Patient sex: M
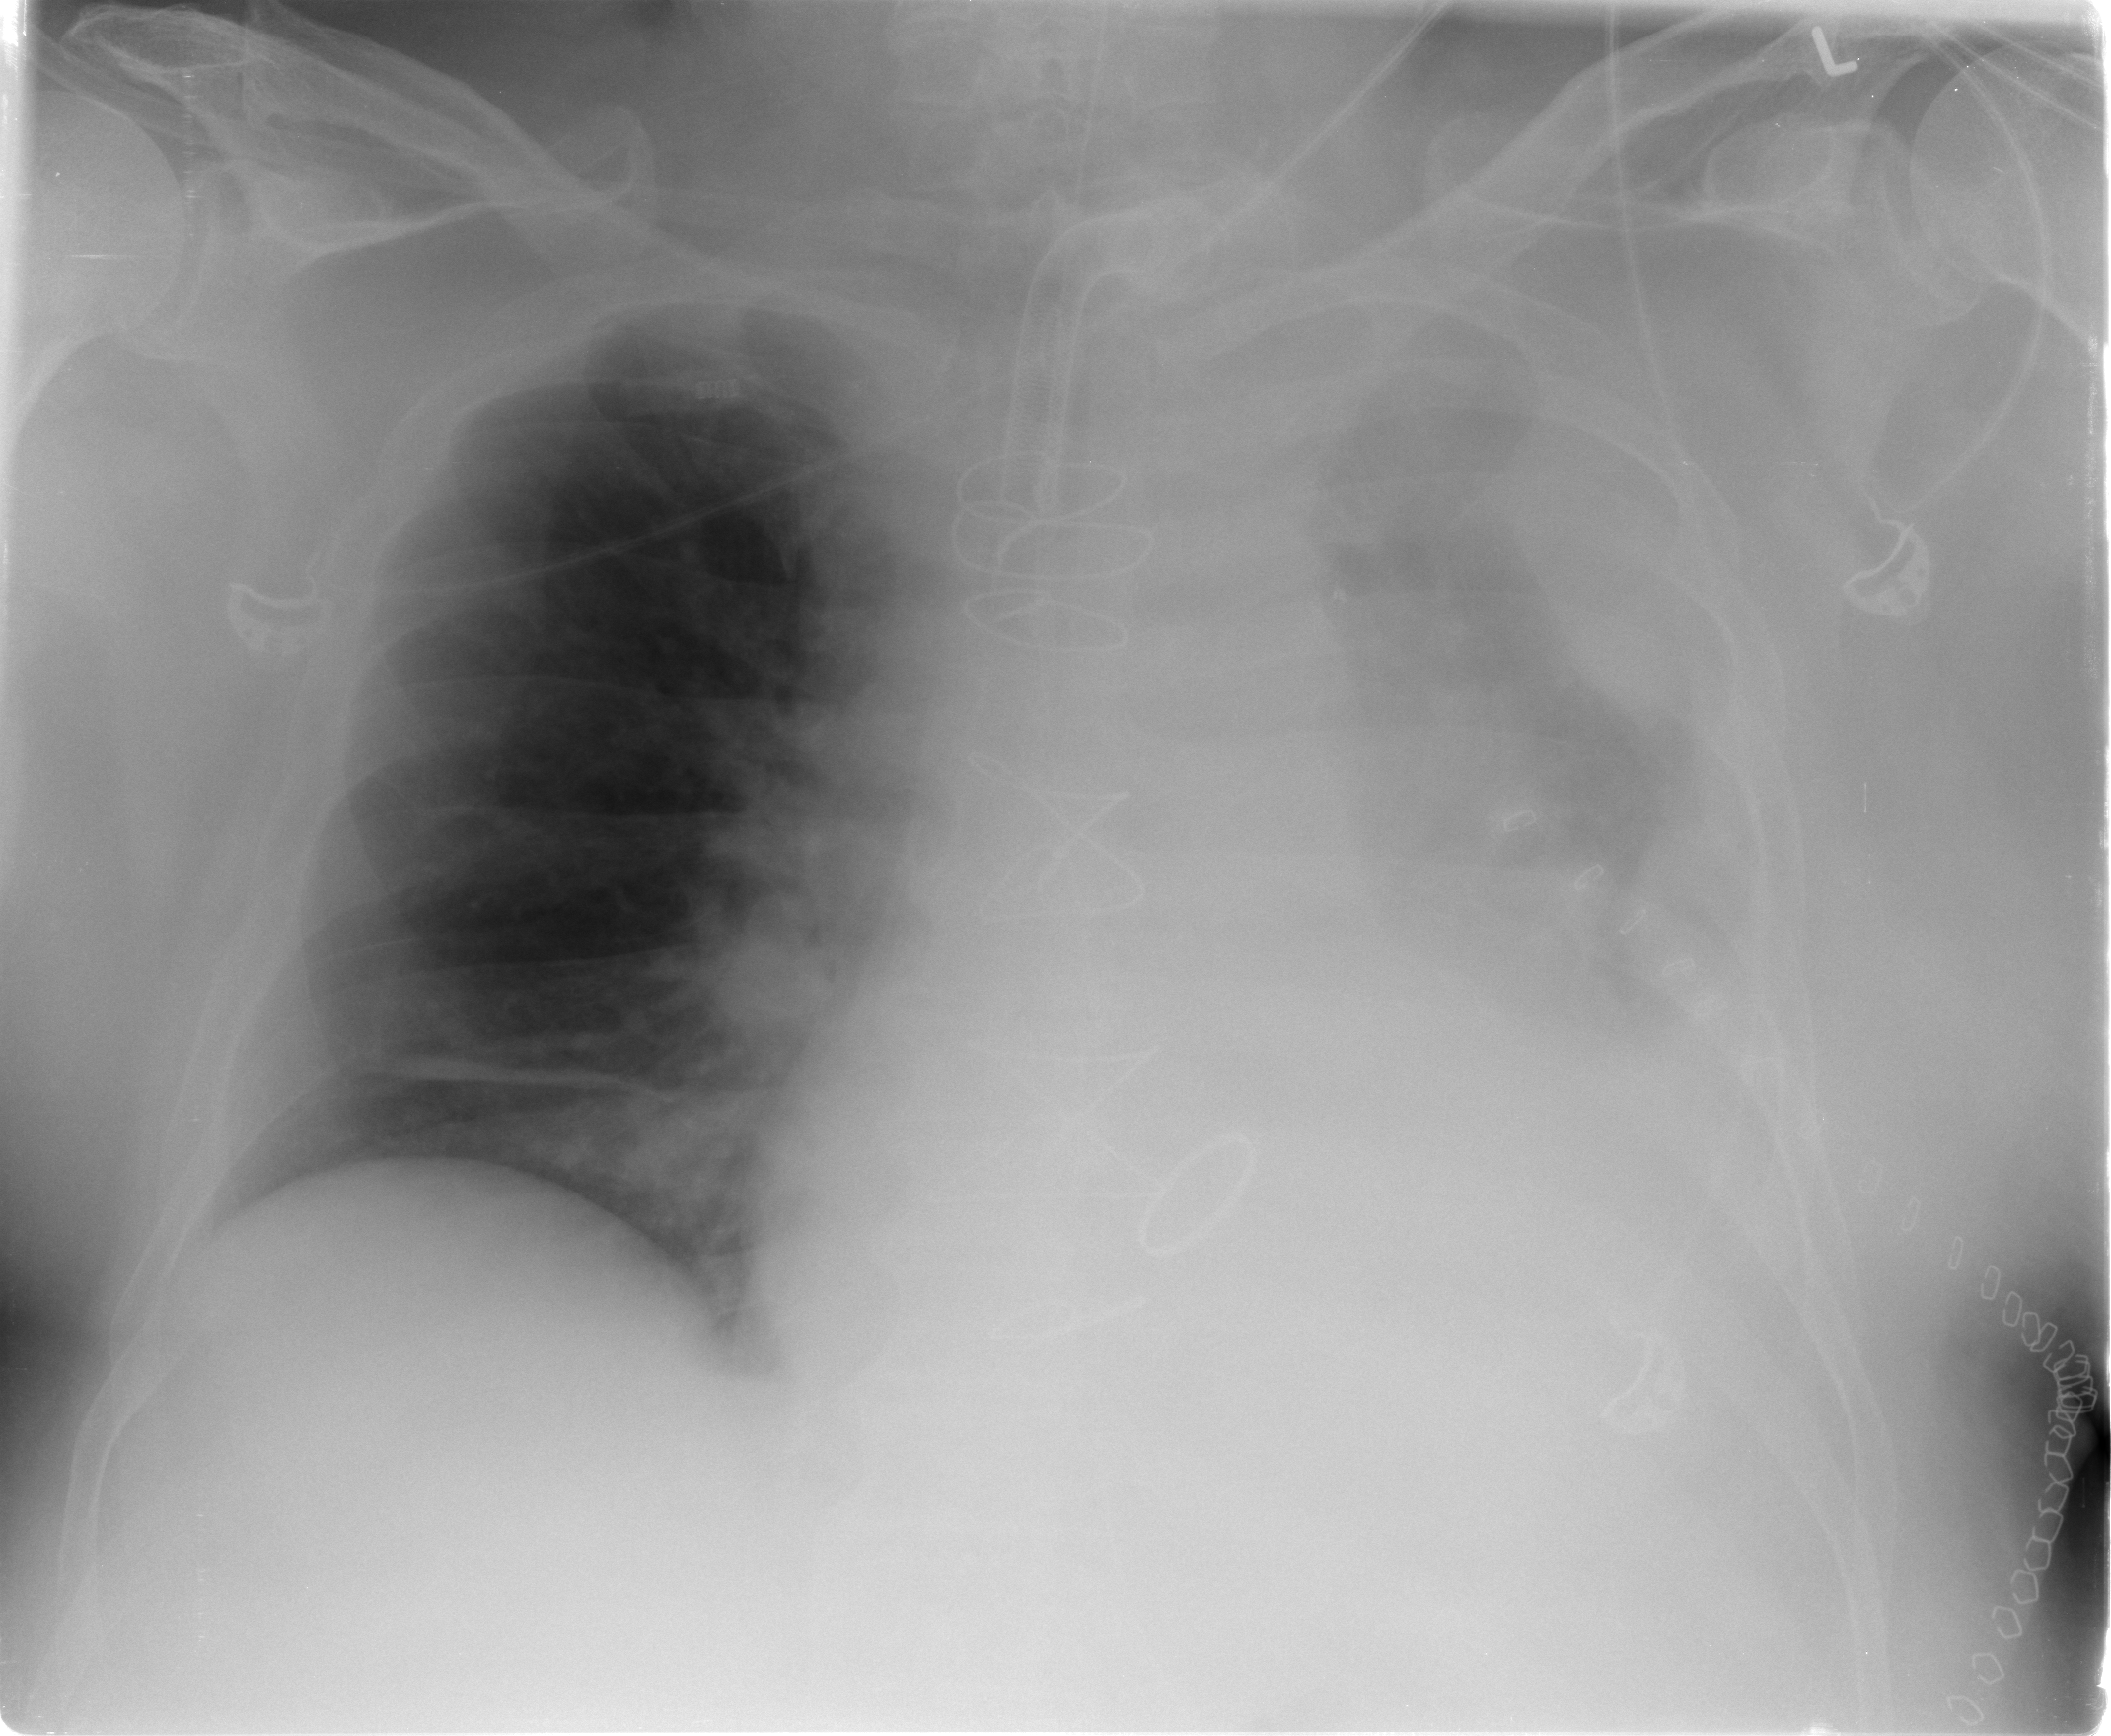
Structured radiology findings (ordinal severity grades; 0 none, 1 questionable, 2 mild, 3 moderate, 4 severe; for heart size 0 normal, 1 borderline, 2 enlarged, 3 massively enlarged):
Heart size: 2
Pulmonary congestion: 2
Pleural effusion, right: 0
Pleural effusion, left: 3
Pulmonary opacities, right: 0
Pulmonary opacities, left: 2
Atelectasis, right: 2
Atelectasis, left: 3